Field crop: maize
Growth stage: 1
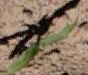
Species: maize